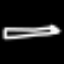
Label: pencil